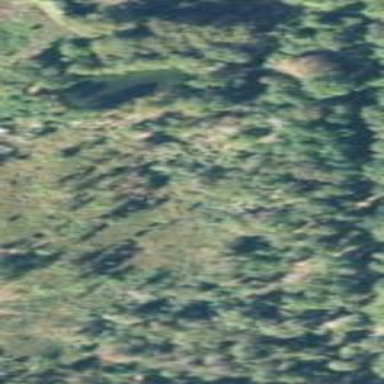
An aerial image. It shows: Beautiful woodland area.